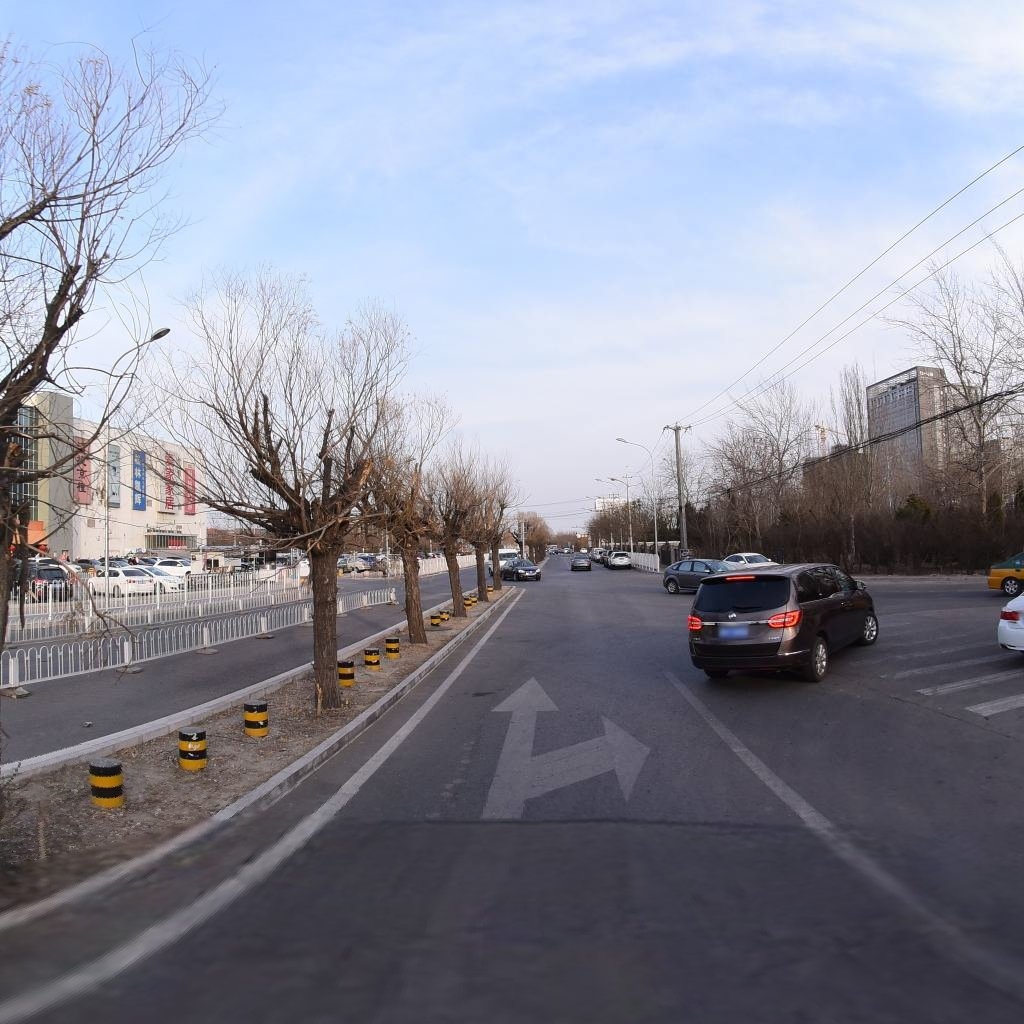
Region: Chaoyang
Road damage annotations: longitudinal crack